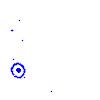
Particle: pion